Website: crate-barrel
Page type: review-order
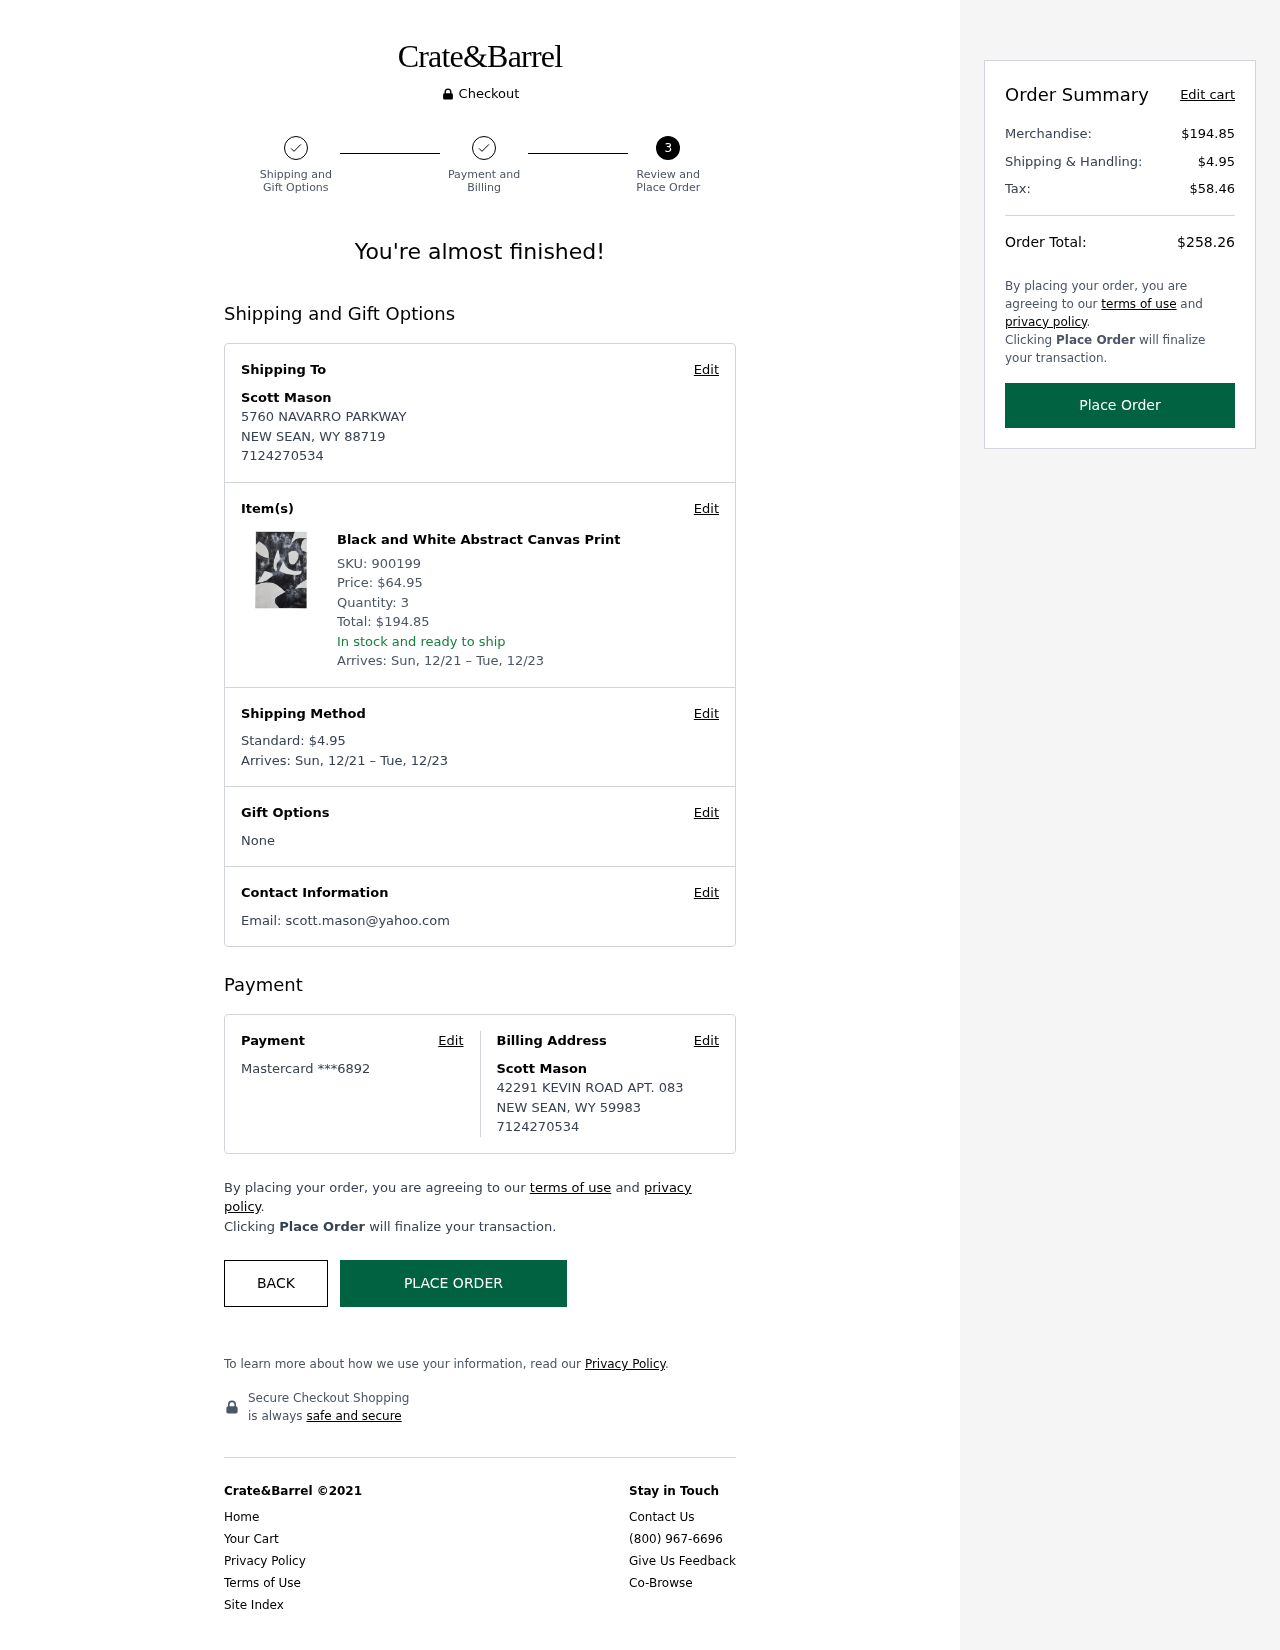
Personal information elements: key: PII_CARD_LAST4
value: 6892
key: PII_CARD_TYPE
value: Mastercard
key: PII_CITY_STATE_ZIP
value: NEW SEAN, WY 88719
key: PII_CITY_STATE_ZIP2
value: NEW SEAN, WY 59983
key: PII_EMAIL
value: scott.mason@yahoo.com
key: PII_FULLNAME
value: Scott Mason
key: PII_FULLNAME2
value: Scott Mason
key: PII_PHONE
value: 7124270534
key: PII_PHONE2
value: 7124270534
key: PII_STREET
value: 5760 NAVARRO PARKWAY
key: PII_STREET2
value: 42291 KEVIN ROAD APT. 083
Product elements: key: PRODUCT1_NAME
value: Black and White Abstract Canvas Print
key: PRODUCT1_PRICE
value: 64.95
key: PRODUCT1_QUANTITY
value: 3
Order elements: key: ORDER_SKU
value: SKU: 900199
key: ORDER_ITEM_TOTAL
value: Total: $194.85
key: ORDER_DELIVERY_DATE
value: Arrives: Sun, 12/21 – Tue, 12/23
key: ORDER_SHIPPING_COST
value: $4.95
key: ORDER_SHIPPING_COST
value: Standard: $4.95
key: ORDER_SUBTOTAL
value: $194.85
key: ORDER_TAX
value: $58.46
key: ORDER_TOTAL
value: $258.26